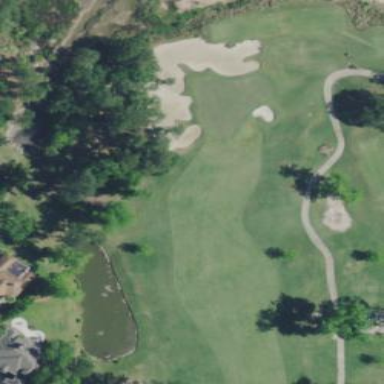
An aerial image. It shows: Golf fairway surrounded by grass.